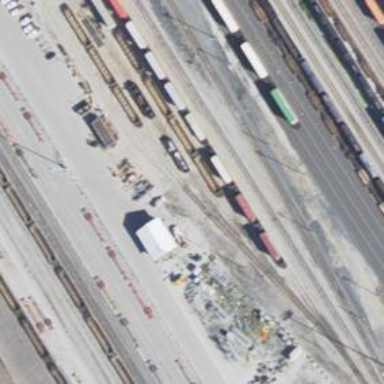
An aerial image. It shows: Railway yard.